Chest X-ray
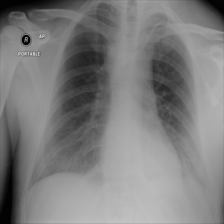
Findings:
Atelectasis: negative
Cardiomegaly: negative
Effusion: negative
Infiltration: positive
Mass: negative
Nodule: negative
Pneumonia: negative
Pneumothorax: negative
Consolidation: negative
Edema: negative
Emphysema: negative
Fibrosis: negative
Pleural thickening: negative
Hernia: negative